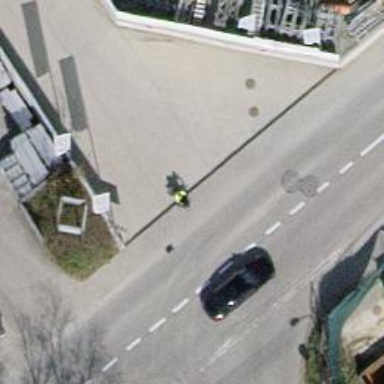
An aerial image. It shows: Asphalt sidewalk along the footway.